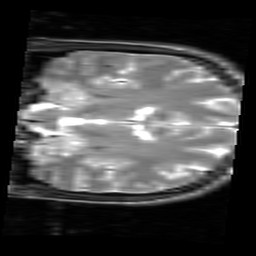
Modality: inplaneT2
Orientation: coronal
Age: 19
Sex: male